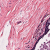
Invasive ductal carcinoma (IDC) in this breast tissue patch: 0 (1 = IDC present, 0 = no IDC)